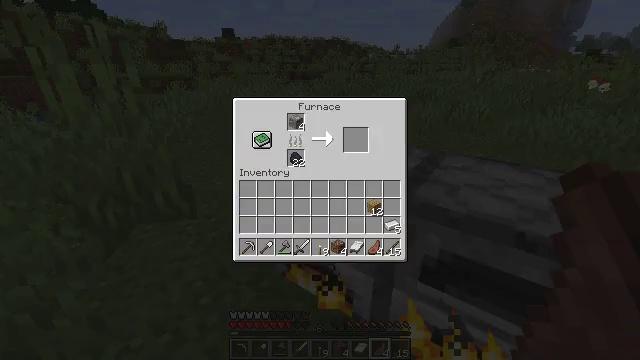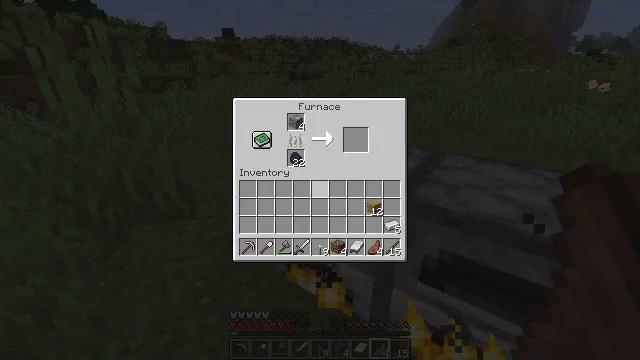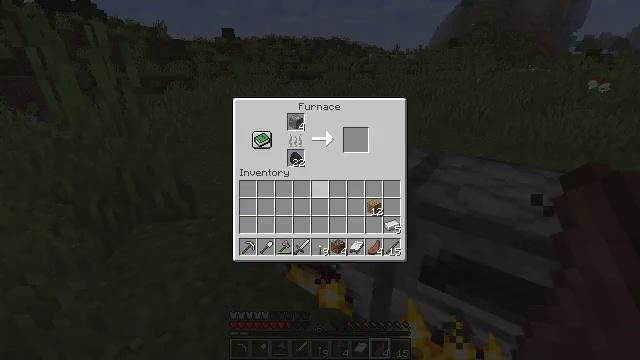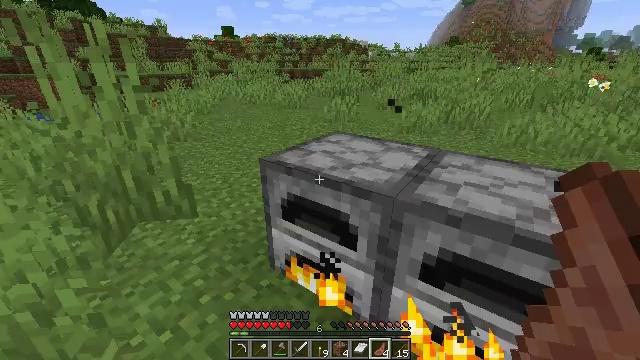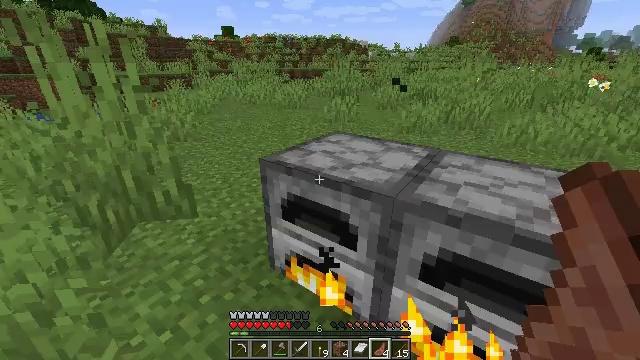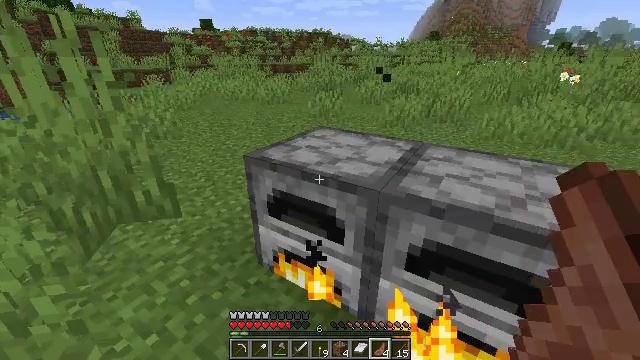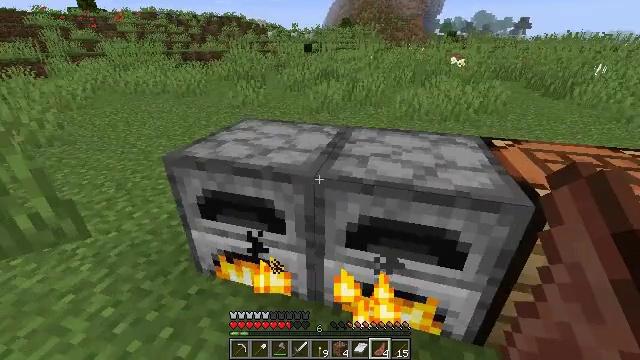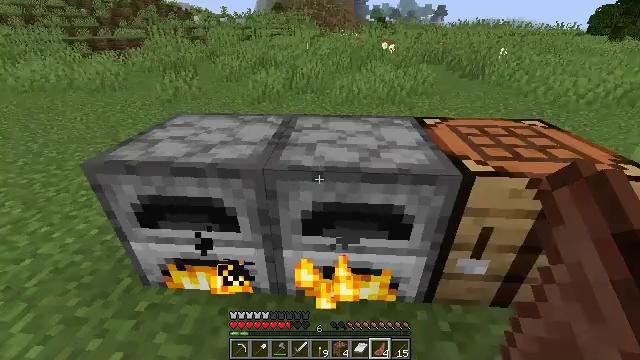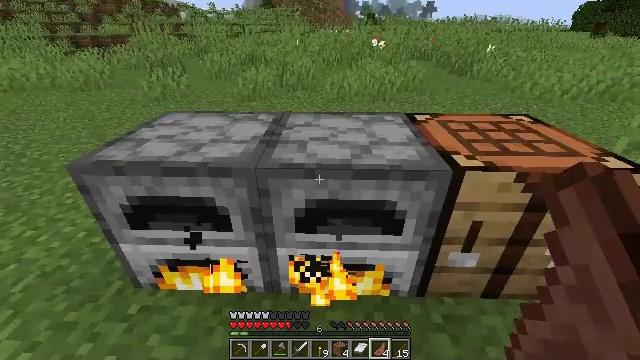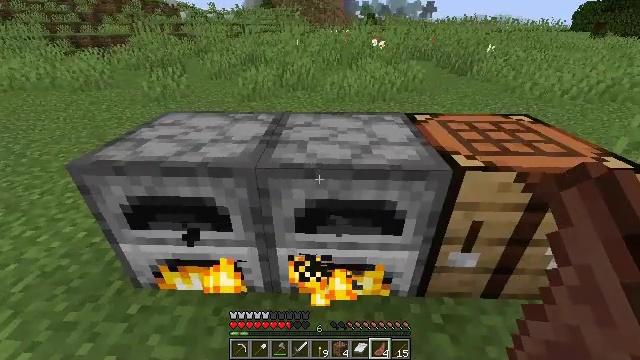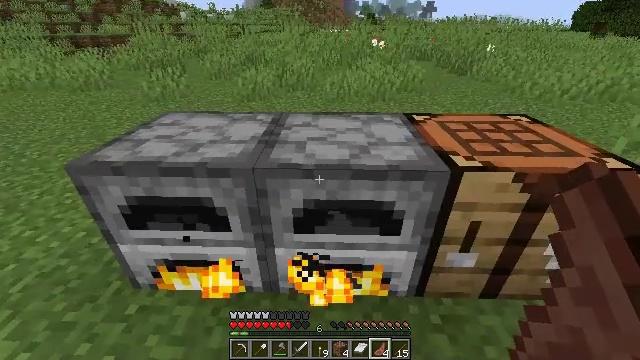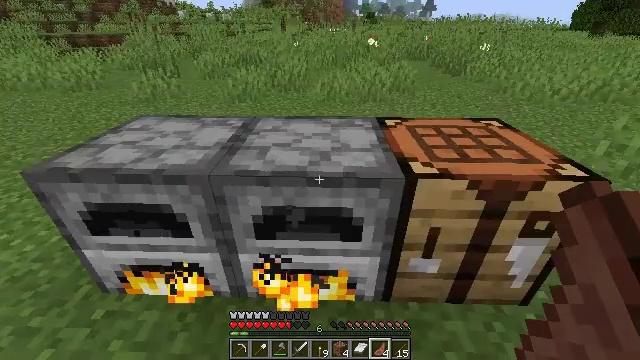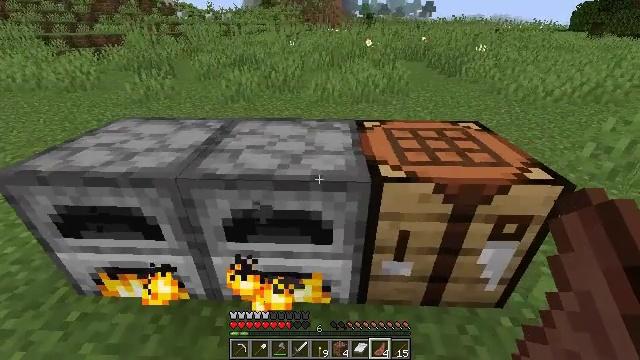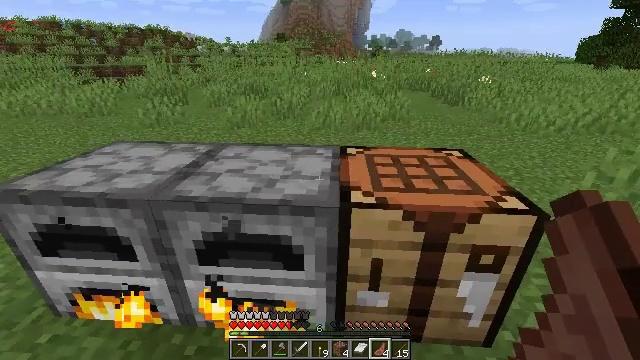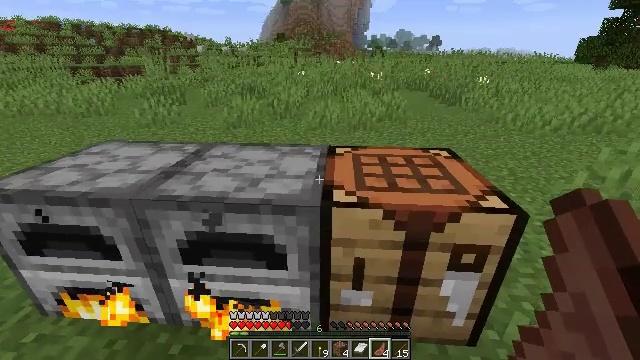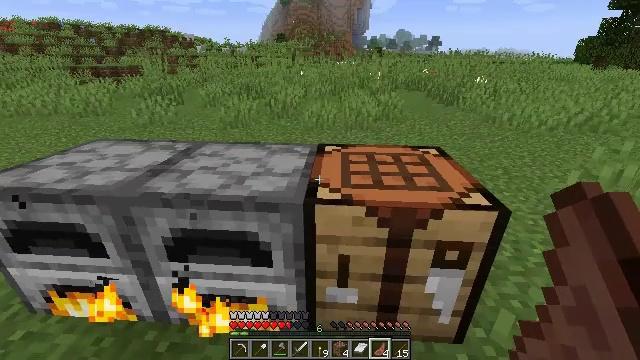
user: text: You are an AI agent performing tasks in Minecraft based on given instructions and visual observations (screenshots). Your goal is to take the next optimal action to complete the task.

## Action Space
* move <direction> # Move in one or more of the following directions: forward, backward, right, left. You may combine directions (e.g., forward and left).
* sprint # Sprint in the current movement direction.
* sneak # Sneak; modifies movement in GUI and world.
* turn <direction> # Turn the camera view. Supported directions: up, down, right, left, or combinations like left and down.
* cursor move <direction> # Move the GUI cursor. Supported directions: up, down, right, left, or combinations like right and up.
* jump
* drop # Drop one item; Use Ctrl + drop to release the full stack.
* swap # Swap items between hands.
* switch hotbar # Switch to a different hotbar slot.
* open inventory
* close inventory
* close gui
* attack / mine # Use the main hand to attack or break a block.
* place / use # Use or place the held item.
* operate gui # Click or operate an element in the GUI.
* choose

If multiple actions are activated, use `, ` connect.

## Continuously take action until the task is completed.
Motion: motion action
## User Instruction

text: Kill undead mobs.
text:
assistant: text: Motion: sneak, cursor move left and down, open gui
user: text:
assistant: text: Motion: cursor move left and down
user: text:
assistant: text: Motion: no_op
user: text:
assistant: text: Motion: close gui
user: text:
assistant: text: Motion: turn right and down
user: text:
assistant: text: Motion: turn right and down
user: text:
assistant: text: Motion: turn right and down
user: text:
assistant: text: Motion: turn right
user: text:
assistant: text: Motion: no_op
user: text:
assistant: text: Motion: move right
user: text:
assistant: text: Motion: move right
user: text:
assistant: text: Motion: move right
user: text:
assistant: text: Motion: move right, turn left and up
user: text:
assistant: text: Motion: no_op
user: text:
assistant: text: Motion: no_op
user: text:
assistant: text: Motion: no_op
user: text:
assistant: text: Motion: no_op
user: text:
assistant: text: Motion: no_op
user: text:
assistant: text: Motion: no_op
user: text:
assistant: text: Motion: no_op
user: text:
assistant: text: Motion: no_op
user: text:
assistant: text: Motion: no_op
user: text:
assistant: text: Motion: no_op
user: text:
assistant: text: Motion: no_op
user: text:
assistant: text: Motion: no_op
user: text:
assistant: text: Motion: no_op
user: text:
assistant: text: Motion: no_op
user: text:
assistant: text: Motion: no_op
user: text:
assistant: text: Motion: no_op
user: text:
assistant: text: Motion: no_op